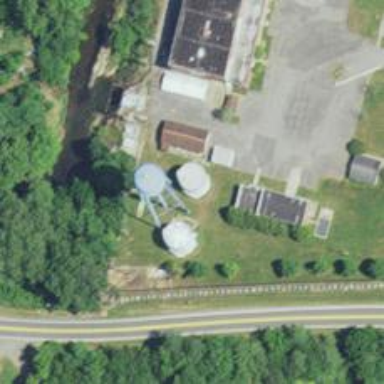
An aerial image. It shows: Water tower that is man-made.